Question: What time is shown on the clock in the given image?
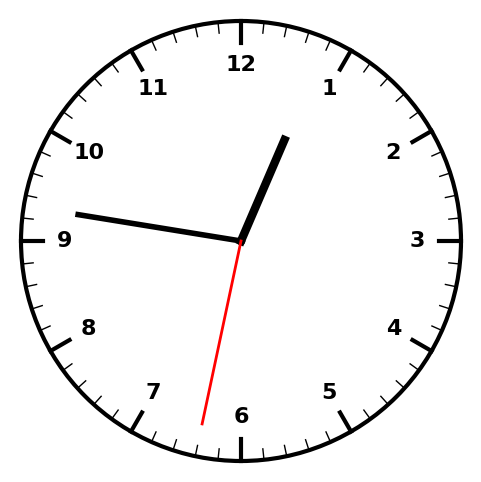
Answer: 12:46:32